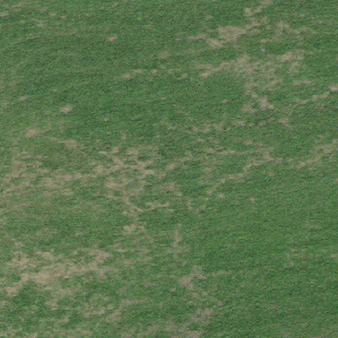
Label: other